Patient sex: M
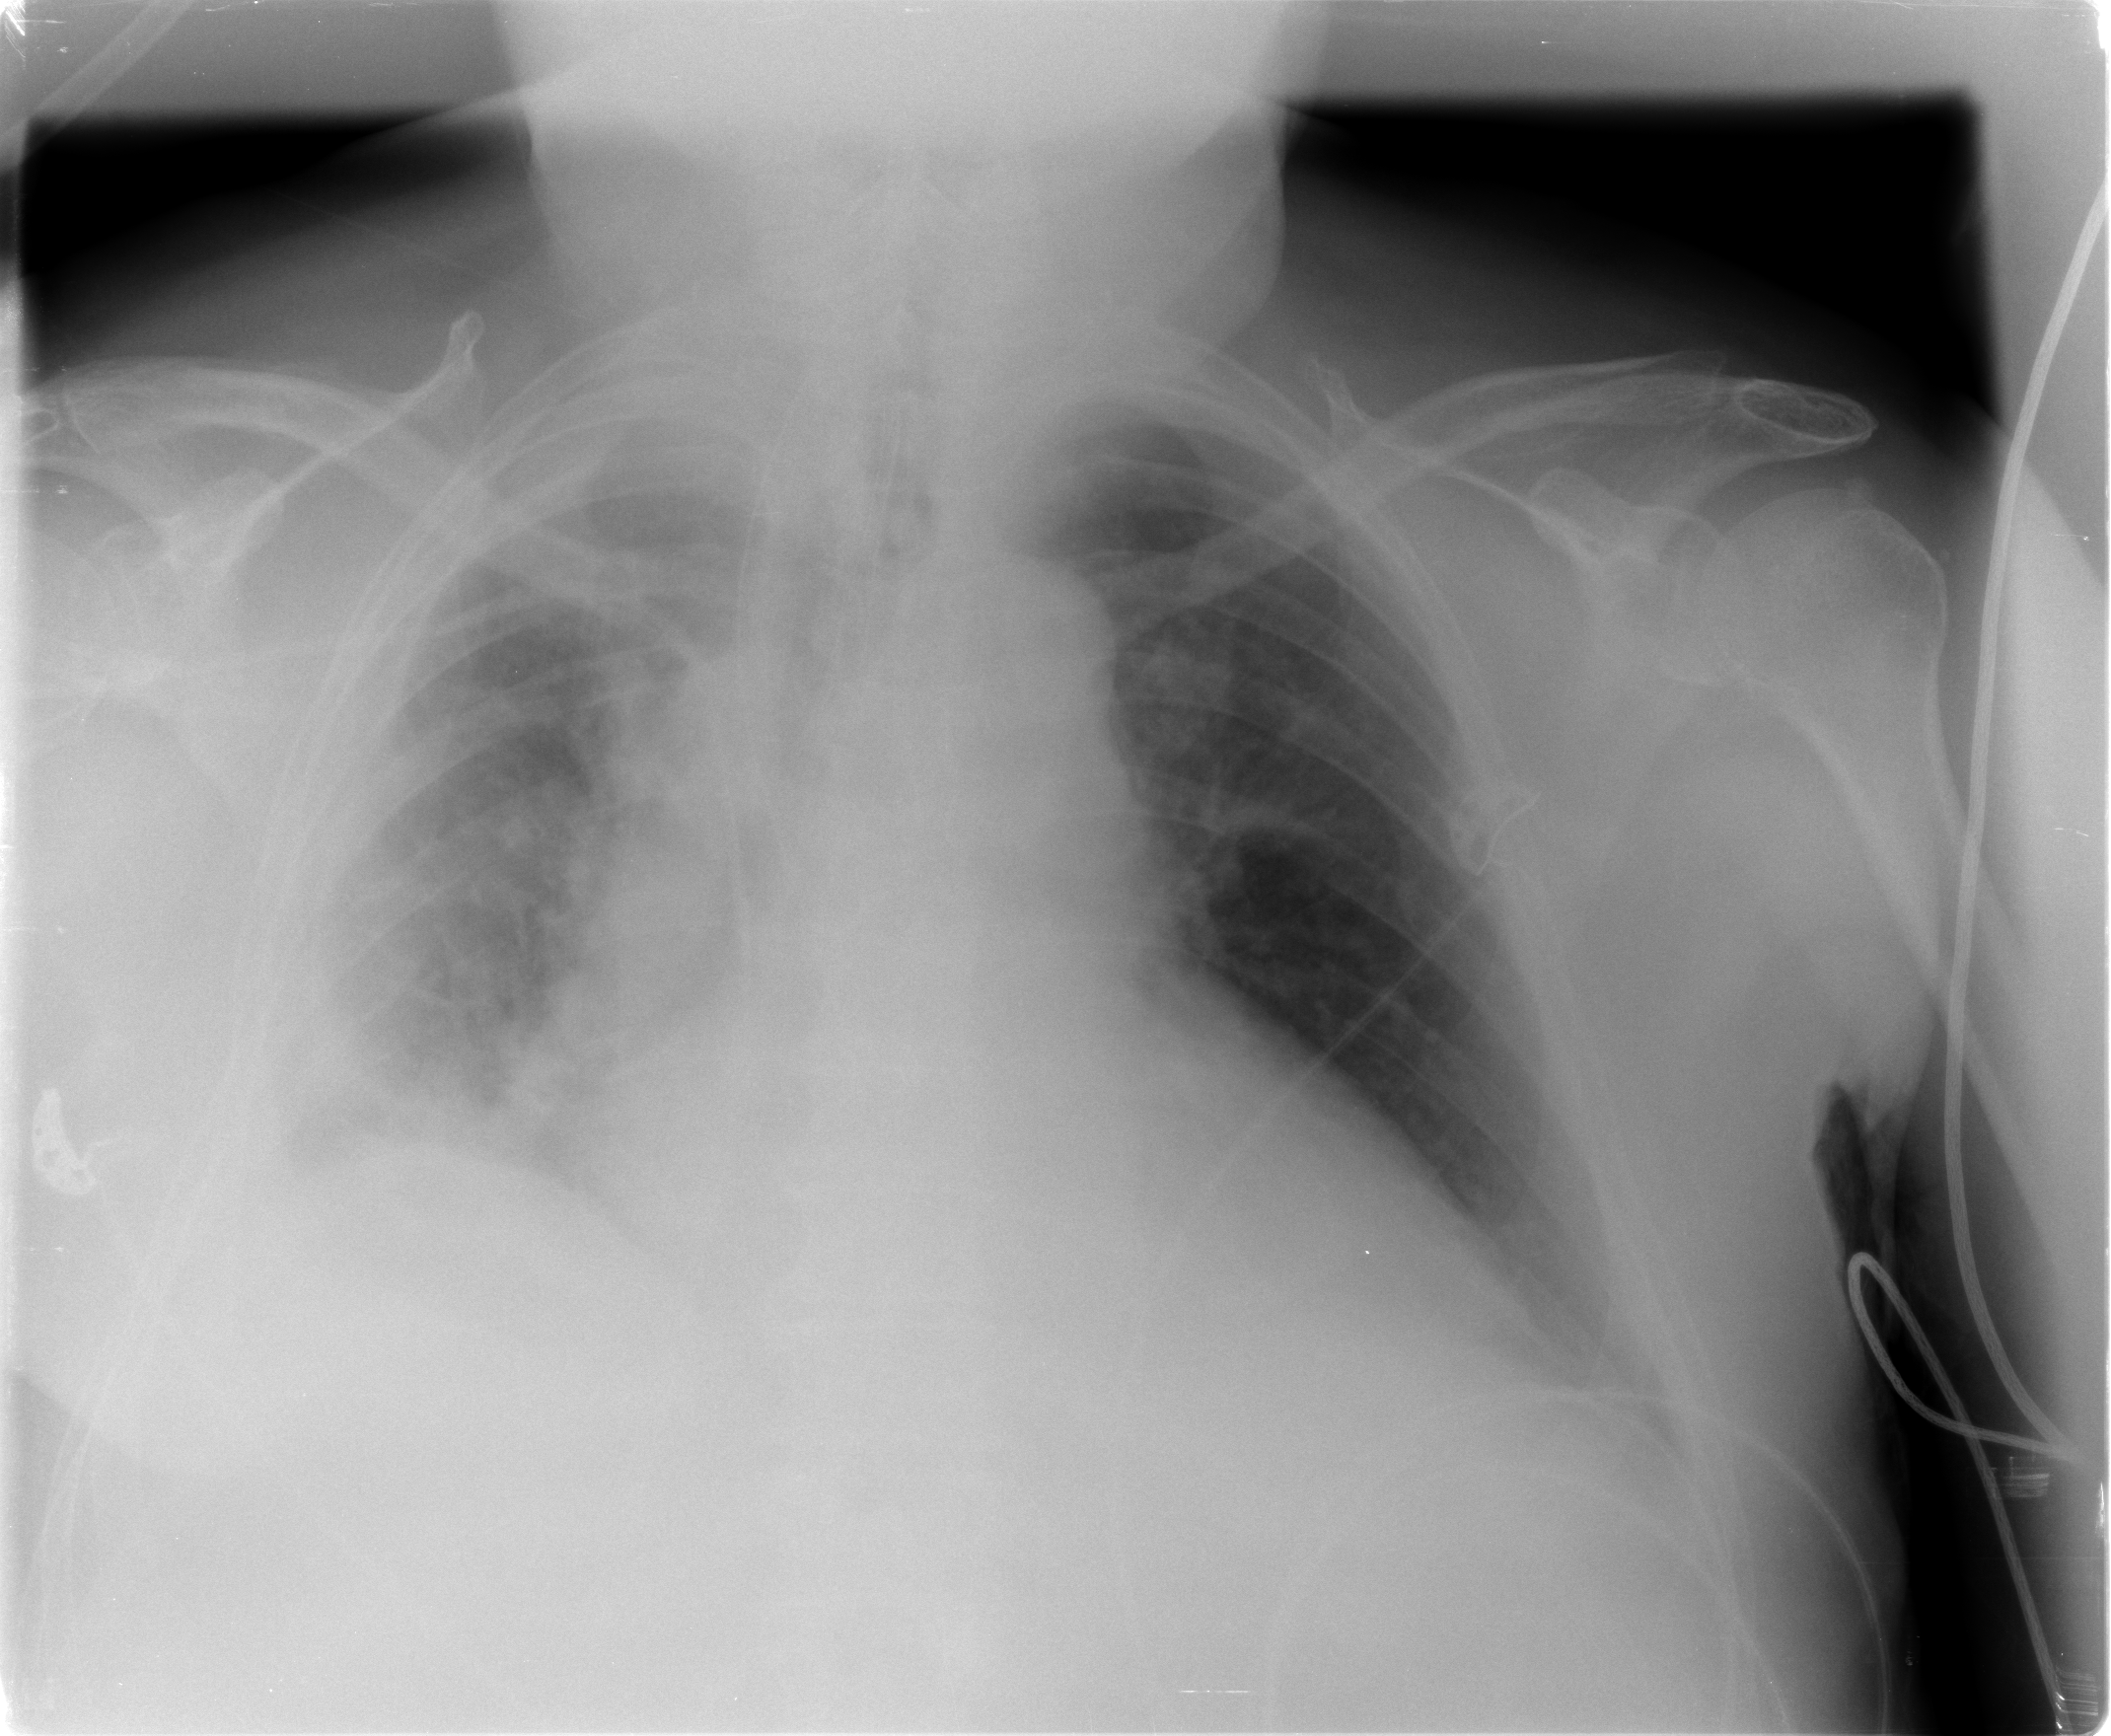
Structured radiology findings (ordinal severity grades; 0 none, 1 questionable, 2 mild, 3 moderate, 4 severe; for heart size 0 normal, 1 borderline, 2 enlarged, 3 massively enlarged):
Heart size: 2
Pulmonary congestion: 2
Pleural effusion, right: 2
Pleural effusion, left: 2
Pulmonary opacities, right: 2
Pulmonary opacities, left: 2
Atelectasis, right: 2
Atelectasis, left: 0